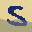
Label: 5